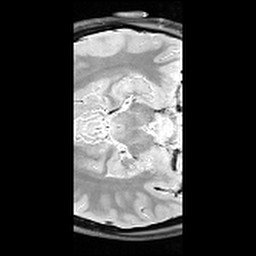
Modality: T1w
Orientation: axial
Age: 24
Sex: female
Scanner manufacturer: siemens
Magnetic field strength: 3 T
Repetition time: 6.5 s
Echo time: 0.016 s